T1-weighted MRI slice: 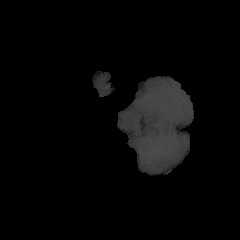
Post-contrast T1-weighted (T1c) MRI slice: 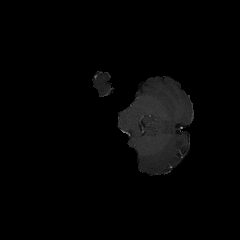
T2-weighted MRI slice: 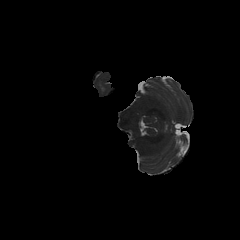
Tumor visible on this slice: no